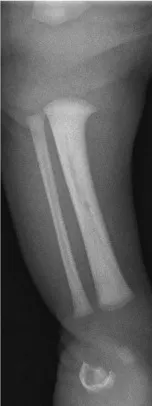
Case 2, Initial skeletal survey at 9 days of life. [10/09/08] demonstrates lack of visualization of the distal femoral, and ,proximal tibial ossification centers.
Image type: radiology (x_ray)